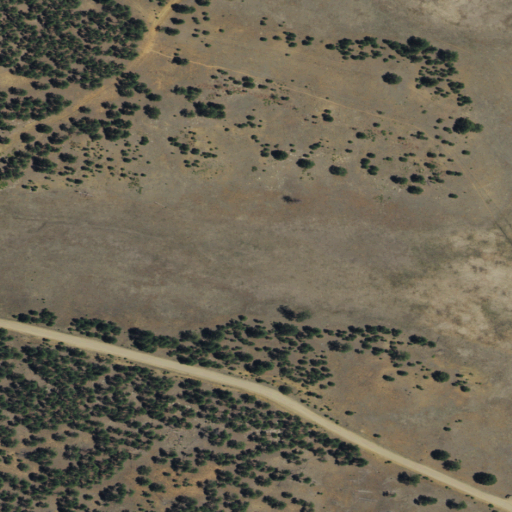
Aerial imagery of valley in New Mexico named Lookout Canyon containing shrub, evergreen forest, grassland, herbaceous wetlands, and woody wetlands